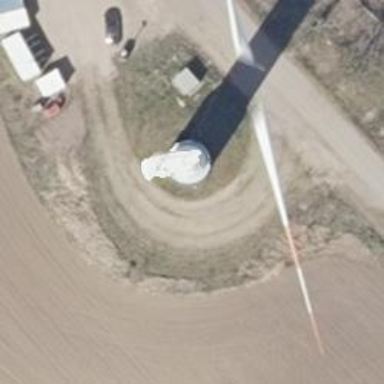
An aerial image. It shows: Wind generator powered by horizontal axis wind turbine.